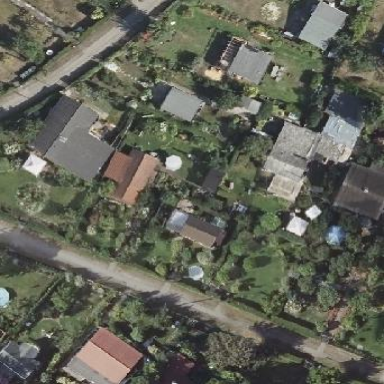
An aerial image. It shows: Plot in the allotments.